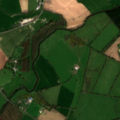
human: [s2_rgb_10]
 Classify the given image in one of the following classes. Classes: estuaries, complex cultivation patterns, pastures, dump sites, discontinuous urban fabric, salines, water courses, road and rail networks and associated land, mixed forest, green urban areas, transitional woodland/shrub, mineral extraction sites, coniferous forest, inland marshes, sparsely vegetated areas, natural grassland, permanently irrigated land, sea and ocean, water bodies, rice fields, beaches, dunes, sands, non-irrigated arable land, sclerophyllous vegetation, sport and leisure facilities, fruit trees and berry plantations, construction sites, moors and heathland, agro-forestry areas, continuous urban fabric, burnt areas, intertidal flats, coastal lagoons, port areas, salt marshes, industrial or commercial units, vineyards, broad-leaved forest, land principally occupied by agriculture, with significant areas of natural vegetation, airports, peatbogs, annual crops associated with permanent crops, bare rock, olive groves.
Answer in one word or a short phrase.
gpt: non-irrigated arable land, pastures